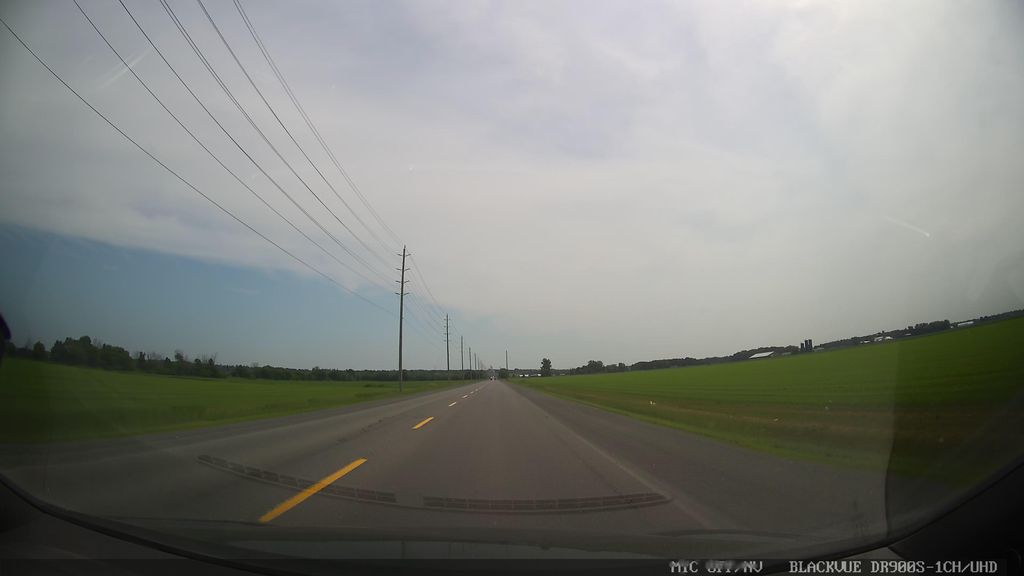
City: ottawa-gatineau